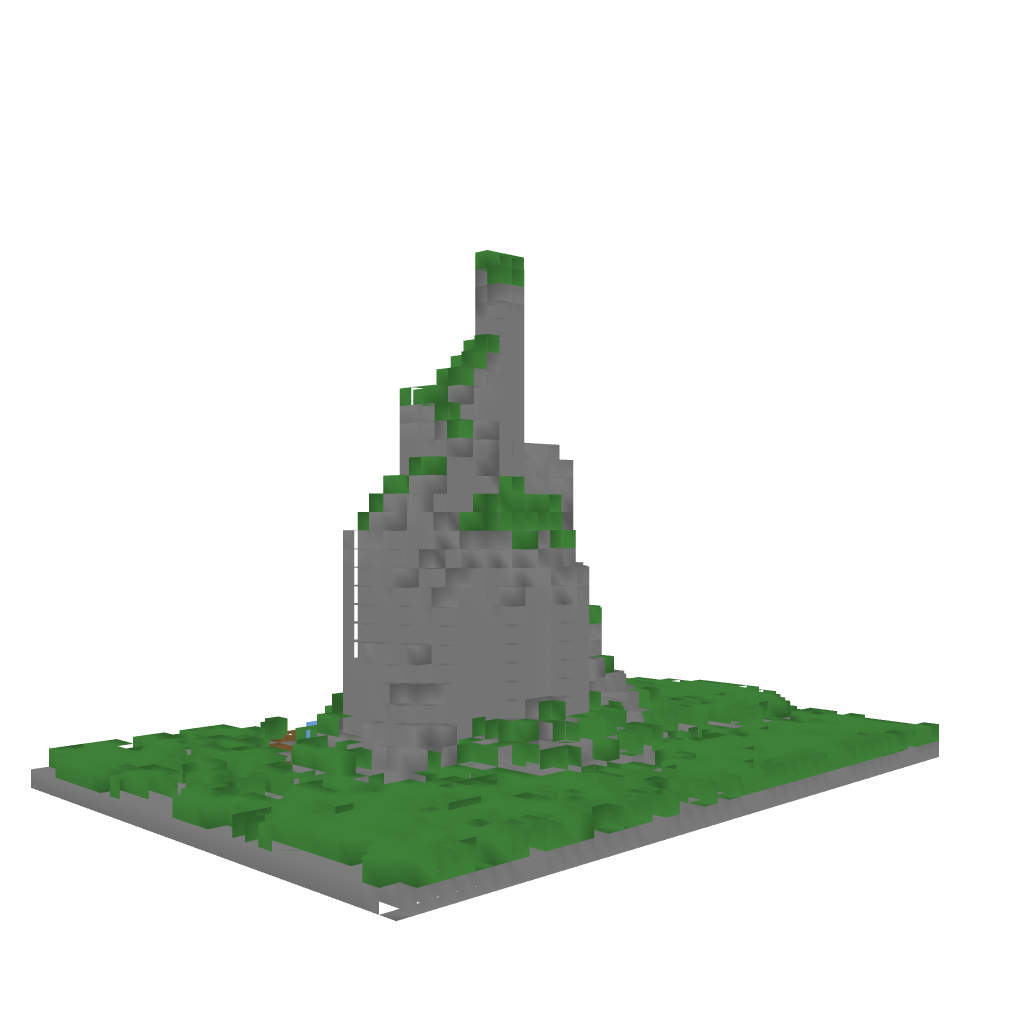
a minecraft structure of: Mini Mountain With WaterFall good quality